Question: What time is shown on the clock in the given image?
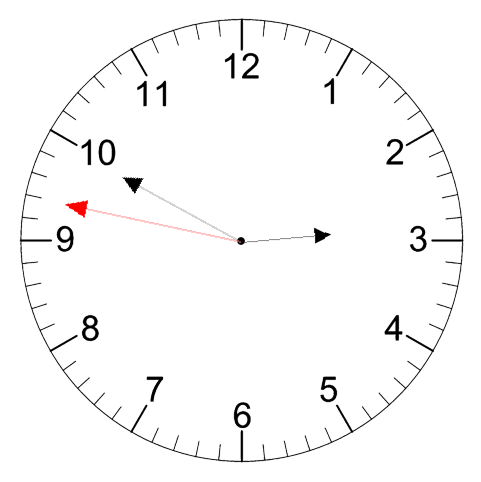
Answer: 02:49:47